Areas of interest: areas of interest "Basketball Arena"
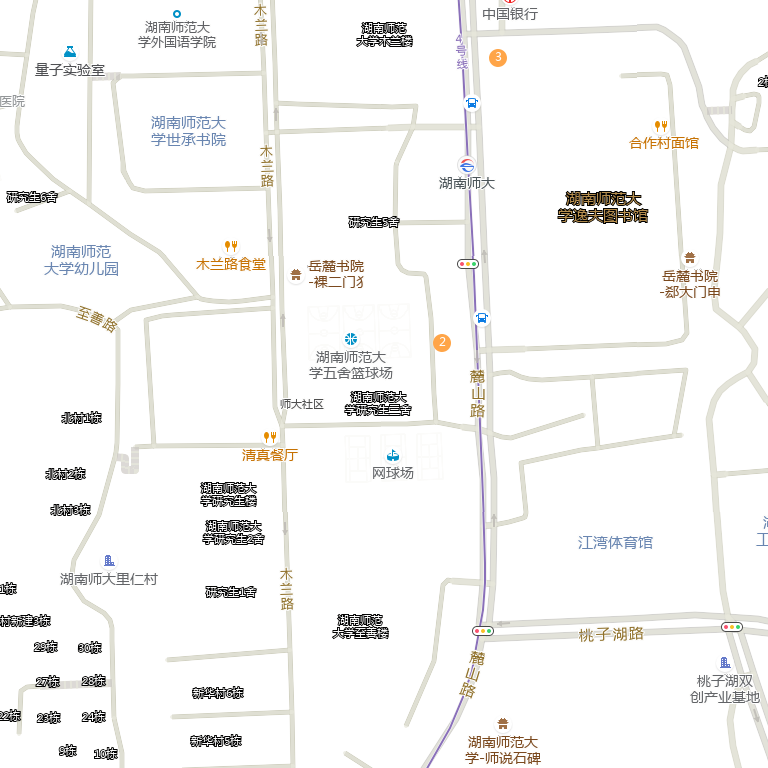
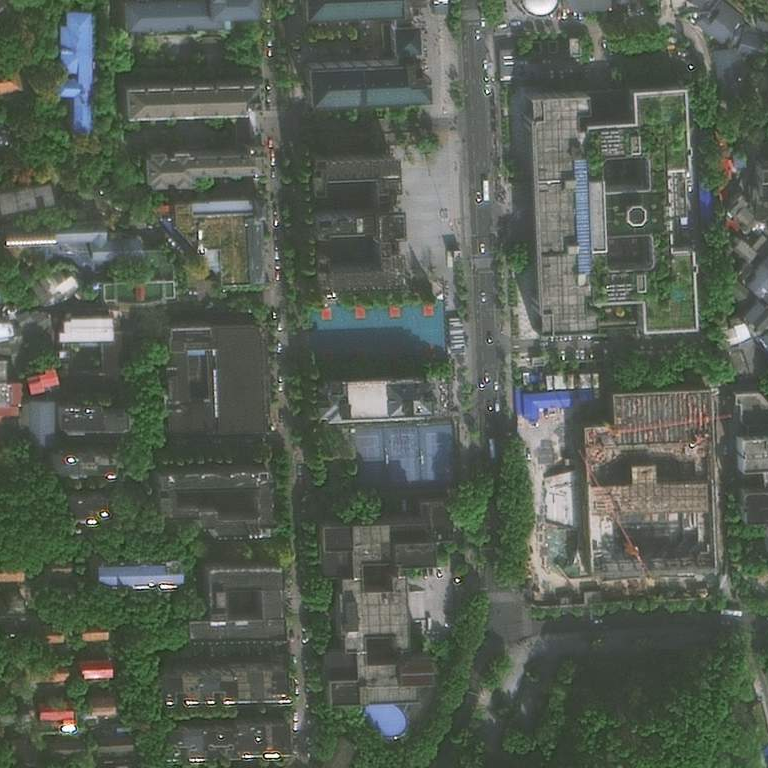